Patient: sex M, age 58
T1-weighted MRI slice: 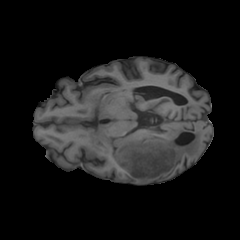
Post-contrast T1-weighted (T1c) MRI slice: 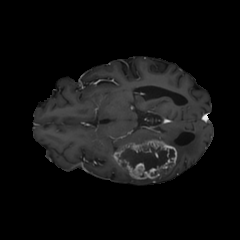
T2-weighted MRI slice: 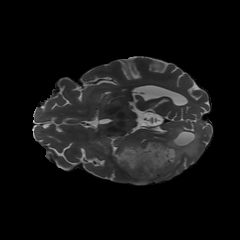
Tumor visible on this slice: yes
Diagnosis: Glioblastoma, IDH-wildtype
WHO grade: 4